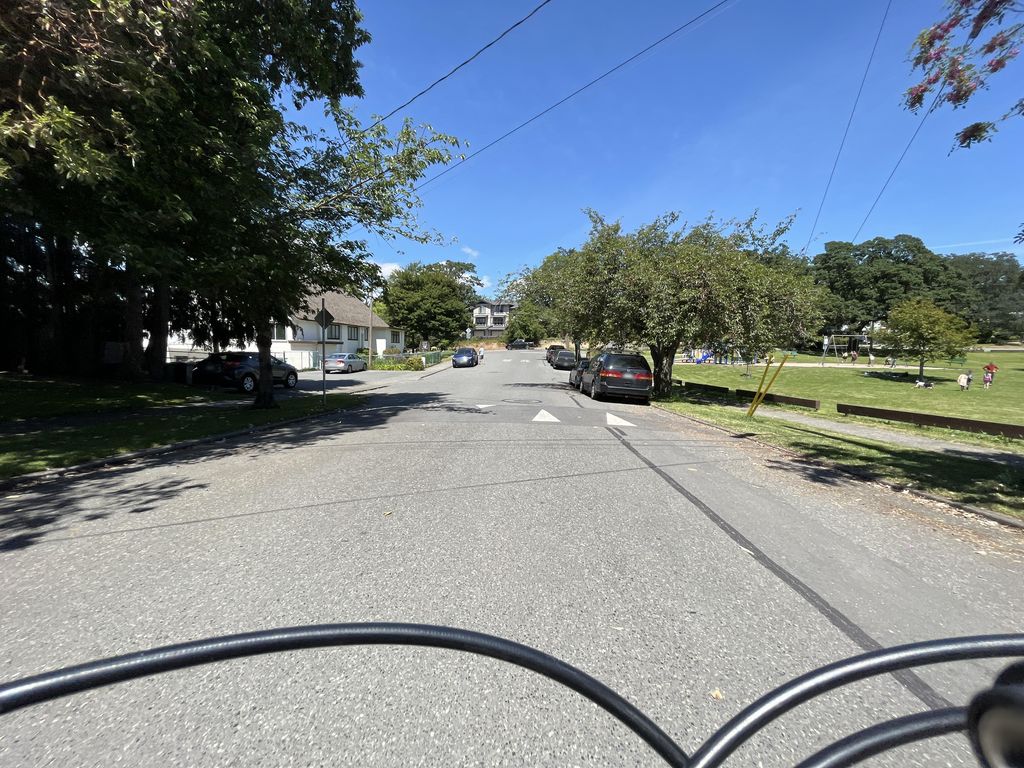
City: victoria